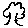
Label: tree